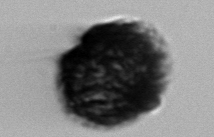
Label: Gonyaulax